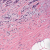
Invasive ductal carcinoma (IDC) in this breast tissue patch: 1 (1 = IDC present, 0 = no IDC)